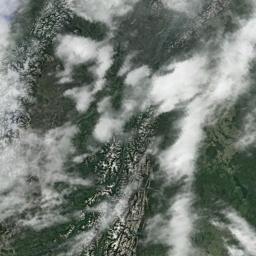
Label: cloud